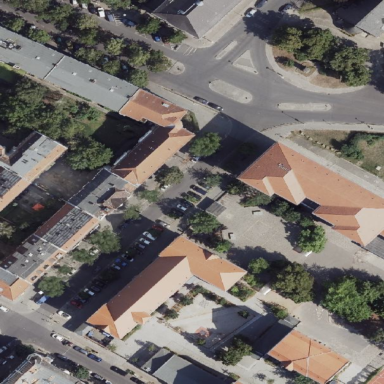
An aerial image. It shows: School building with quadruple saltbox roof design.